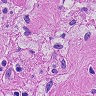
Metastatic tissue present: yes